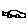
Label: car